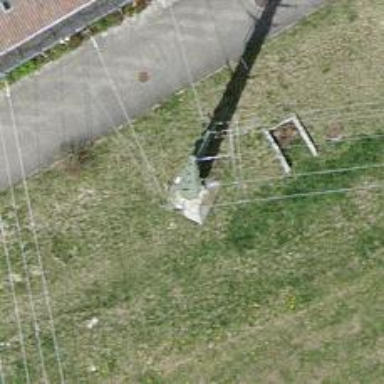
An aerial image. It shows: Minor power line.